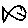
Label: fish